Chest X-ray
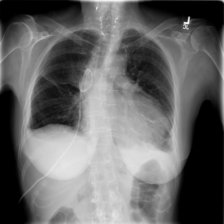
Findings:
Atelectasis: negative
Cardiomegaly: negative
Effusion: negative
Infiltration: negative
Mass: negative
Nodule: negative
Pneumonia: negative
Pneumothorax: negative
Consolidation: negative
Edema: negative
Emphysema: negative
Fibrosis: negative
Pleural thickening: negative
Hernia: negative